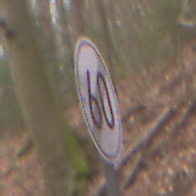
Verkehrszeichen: EndeGeschwindigkeit60
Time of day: Midday
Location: Outdoor (Nature)
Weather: Overcast
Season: Autumn
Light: Natural